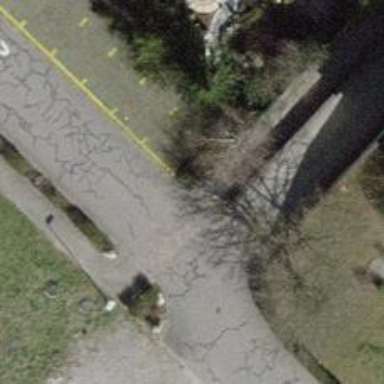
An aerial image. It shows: Footway surfaced with paving stones.